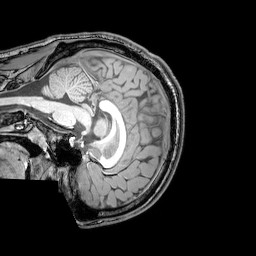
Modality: T1w
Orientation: sagittal
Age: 21
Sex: male
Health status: healthy
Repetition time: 0.081 s
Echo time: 0.037 s